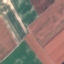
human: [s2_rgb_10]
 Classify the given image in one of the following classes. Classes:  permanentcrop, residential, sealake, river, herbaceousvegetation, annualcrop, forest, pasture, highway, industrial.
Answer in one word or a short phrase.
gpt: AnnualCrop